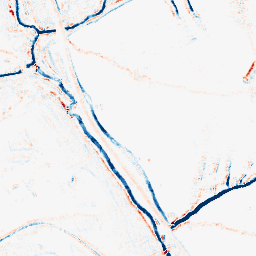
Category: morphological
Decomposition family: morphological_rect
Decomposition parameters: operation: average
width: 5
height: 5
Upsampling method: quartic
Upsampling parameters: scale: 2
Upsampling scale: 2